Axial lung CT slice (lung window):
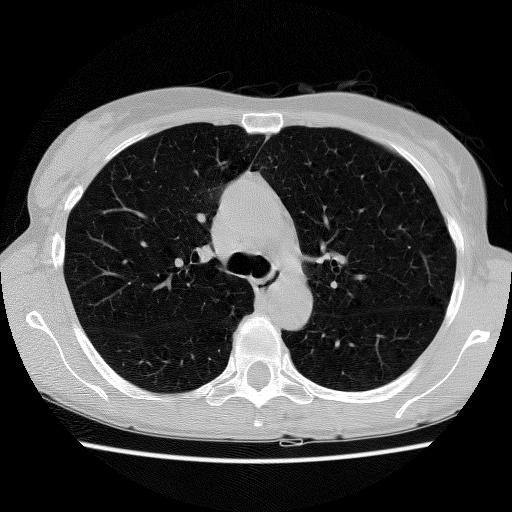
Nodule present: no